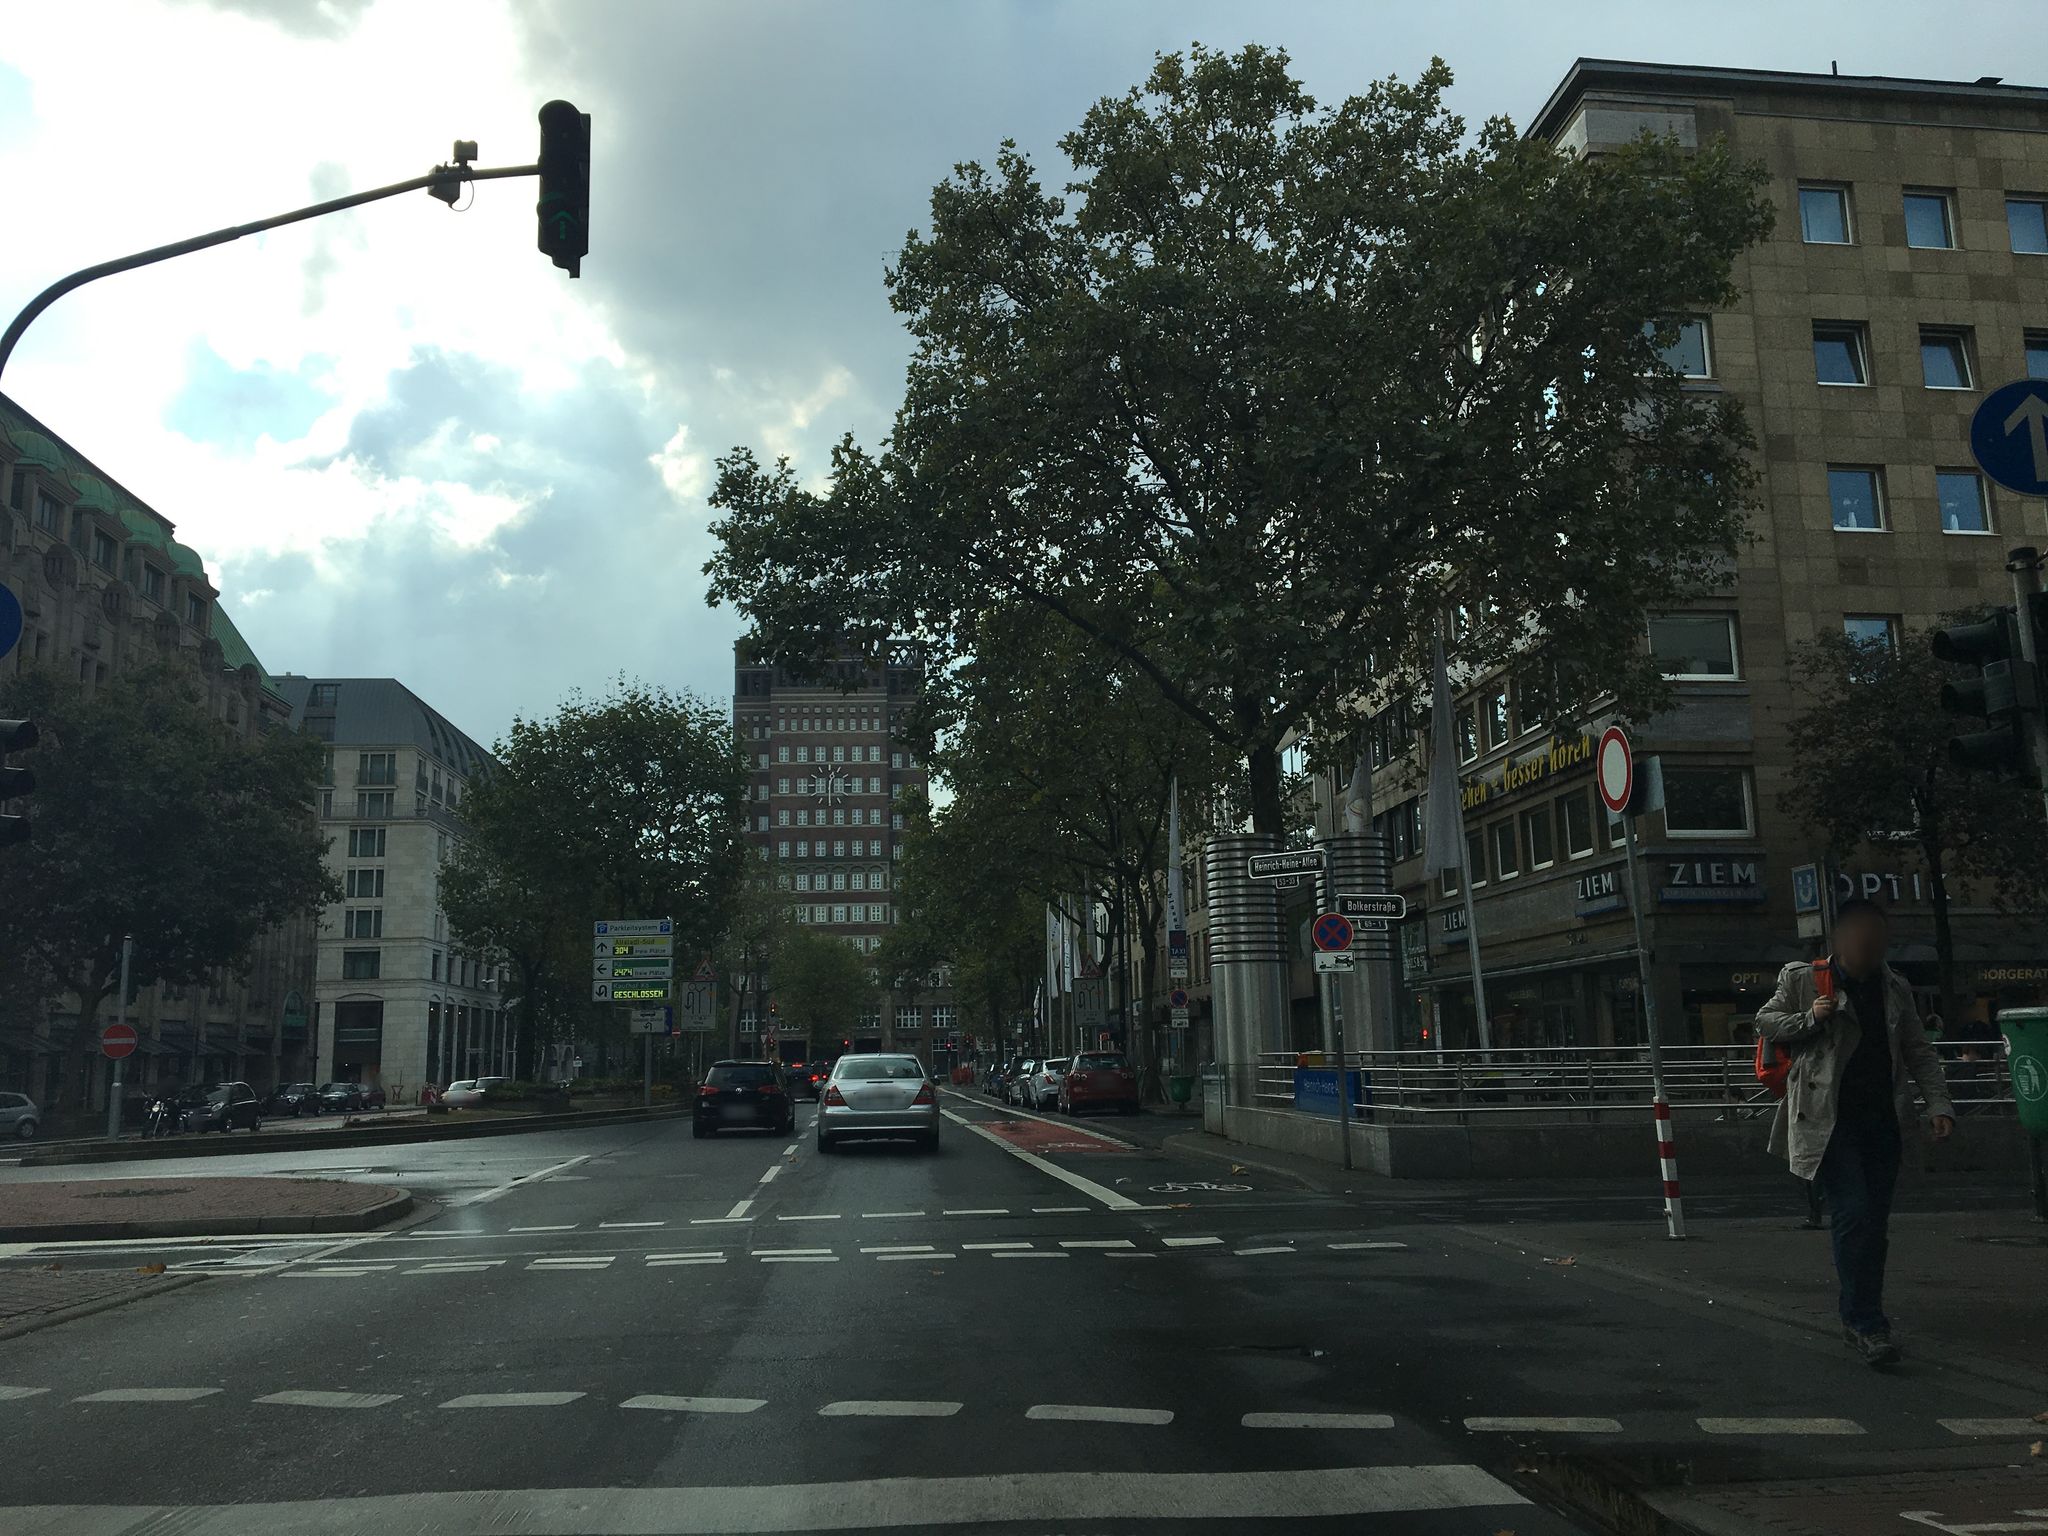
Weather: cloudy
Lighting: day
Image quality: good
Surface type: driving surface
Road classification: footway, elevator
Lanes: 2
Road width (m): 1.8
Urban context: urban centre
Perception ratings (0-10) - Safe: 2.05, Lively: 6.93, Beautiful: 6.9, Boring: 4.58, Depressing: 7.44, Wealthy: 4.36